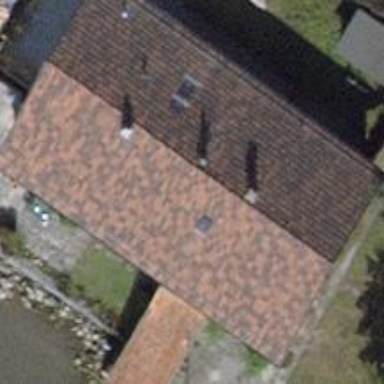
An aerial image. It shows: Gabled building with brown roof.